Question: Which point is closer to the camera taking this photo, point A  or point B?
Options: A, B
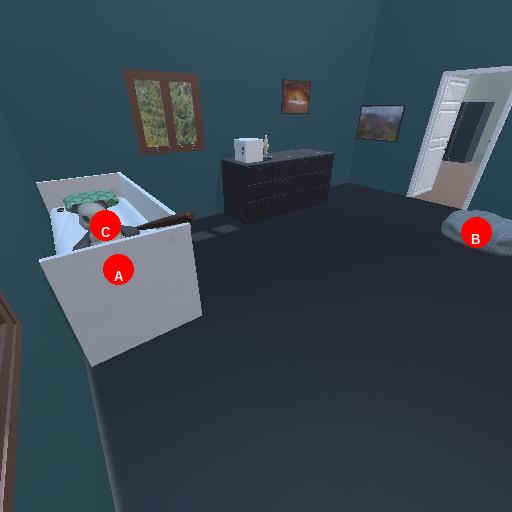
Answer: A